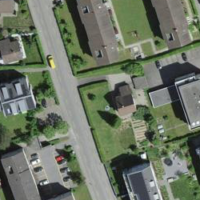
EUNIS habitat code: 54
Species observed at this site:
Tussilago farfara